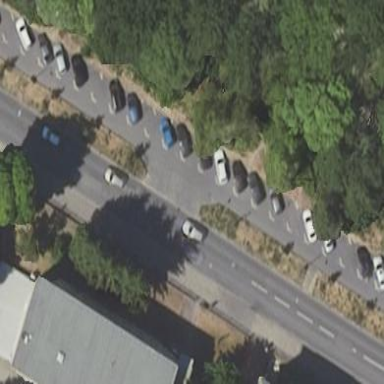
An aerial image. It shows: Parking area with asphalt surface.